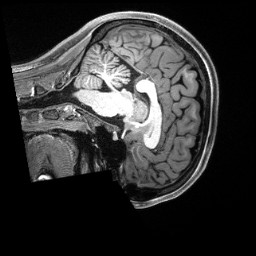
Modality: T1w
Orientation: sagittal
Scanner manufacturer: siemens
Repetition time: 2.5 s
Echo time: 0.00231 s